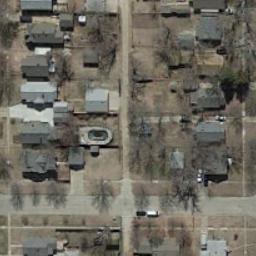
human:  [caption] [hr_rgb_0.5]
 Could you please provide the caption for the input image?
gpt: Many buildings of different shapes are in medium residential area .

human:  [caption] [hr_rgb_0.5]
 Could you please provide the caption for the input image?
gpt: The dense medium residential area has some neatly arranged houses and bare trees .

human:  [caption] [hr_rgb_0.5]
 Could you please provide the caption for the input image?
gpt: There are many houses in the medium - sized residential area .

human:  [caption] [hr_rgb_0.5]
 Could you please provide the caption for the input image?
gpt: The medium residential is on the bare land next to the road .

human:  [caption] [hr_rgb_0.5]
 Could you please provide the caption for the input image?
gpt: There are some gray buildings on yellow lawns on the medium residential area .